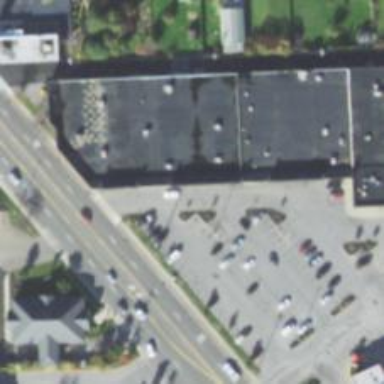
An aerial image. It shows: Retail building.